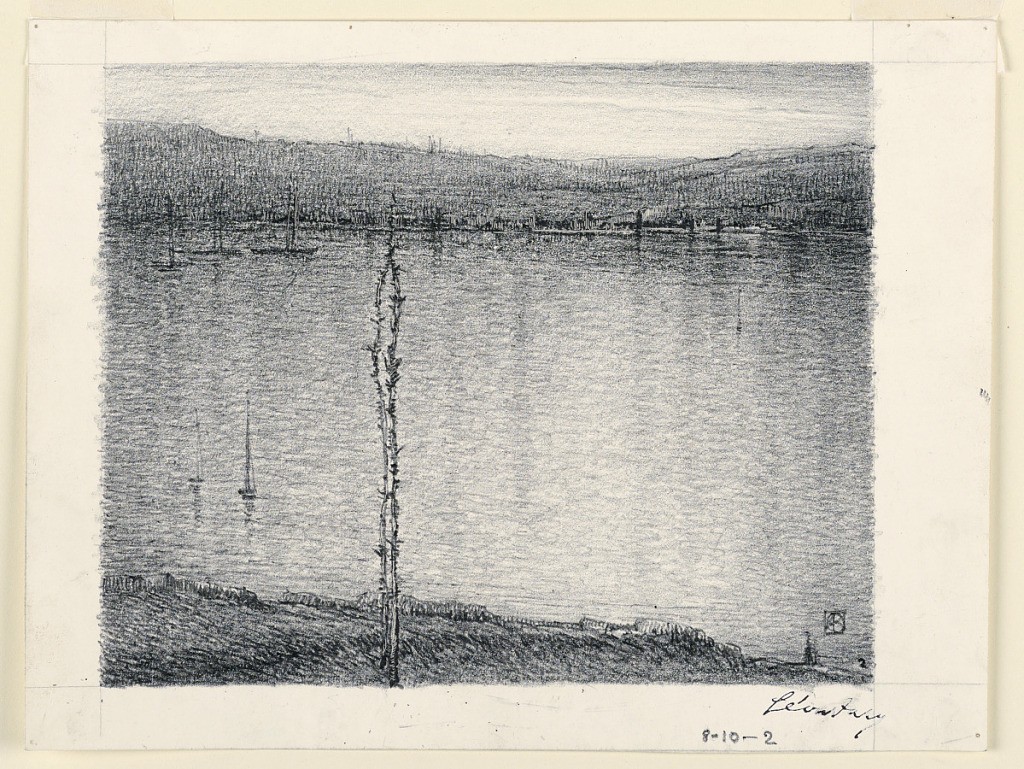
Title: View Across a River
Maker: Leon Dabo, American, 1868–1960
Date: October 8, 1902
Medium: Black crayon on paper
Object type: Drawing
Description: View in evening light across a river, with sailboats at the left. Low hills on opposite shore. Two thin trees, close together, in the immediate foreground